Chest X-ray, PA view. Patient: 61 years old, sex M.
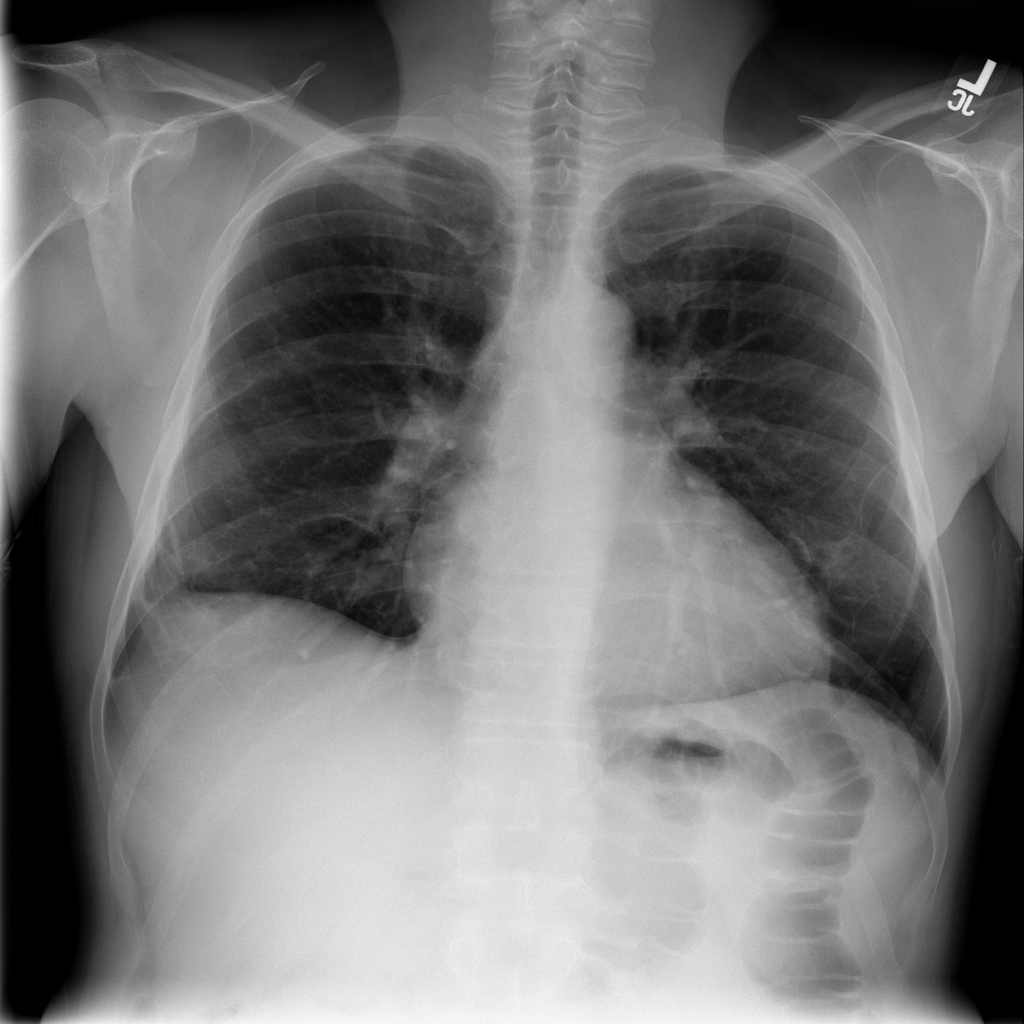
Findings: No Finding